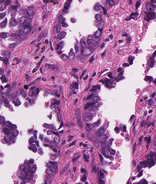
Tumor epithelial tissue: yes
Tumor-associated stroma tissue: yes
Normal tissue: no